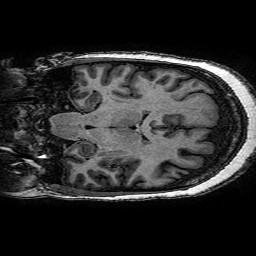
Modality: T1w
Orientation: coronal
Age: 45
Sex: female
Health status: healthy